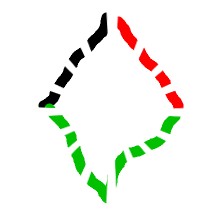
Shape: rhombus